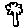
Label: tree